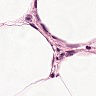
Metastatic tissue present: no